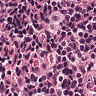
Metastatic tissue present: no